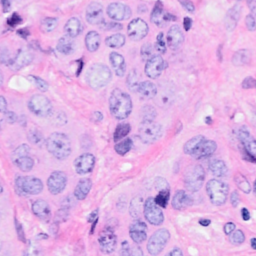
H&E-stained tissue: Breast